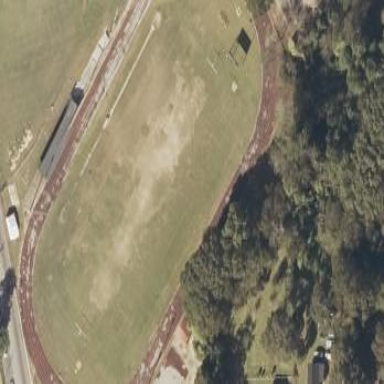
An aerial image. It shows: Pitch for American football.